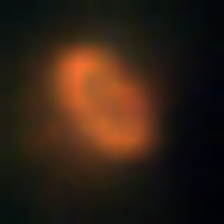
Taxon: NanoPlankton
Group: Other